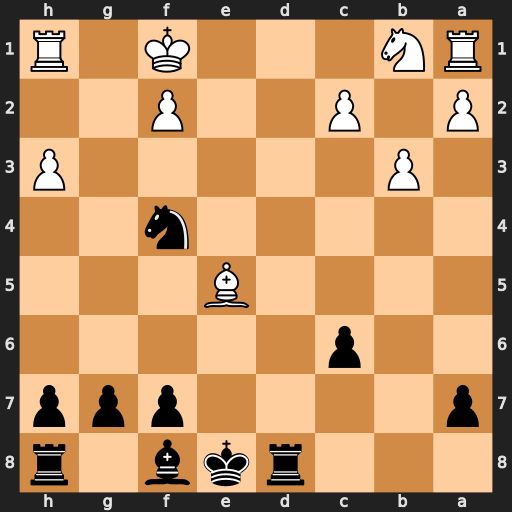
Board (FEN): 3rkb1r/p4ppp/2p5/4B3/5n2/1P5P/P1P2P2/RN3K1R
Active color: b
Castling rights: k
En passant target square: -
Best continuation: Rd1#